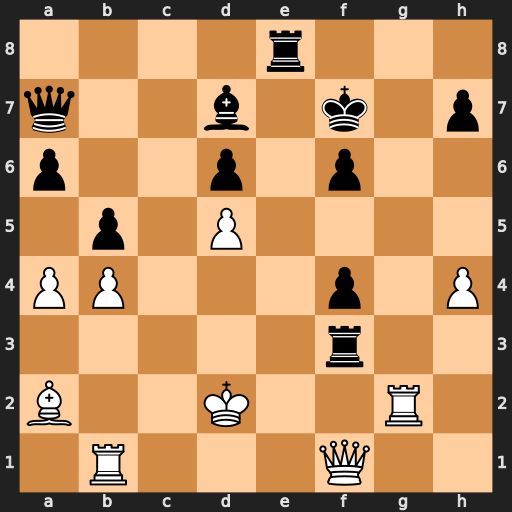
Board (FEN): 4r3/q2b1k1p/p2p1p2/1p1P4/PP3p1P/5r2/B2K2R1/1R3Q2
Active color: w
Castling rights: -
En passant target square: -
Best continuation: Qxf3 Qd4+ Qd3 Qxd3+ Kxd3